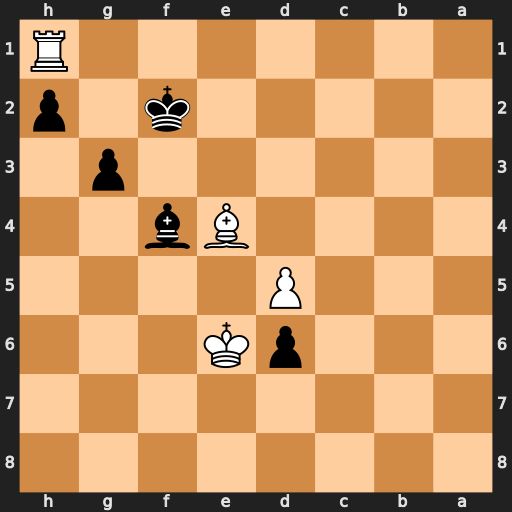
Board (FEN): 8/8/3pK3/3P4/4Bb2/6p1/5k1p/7R
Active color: b
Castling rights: -
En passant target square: -
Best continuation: g2 Bxg2 Kxg2